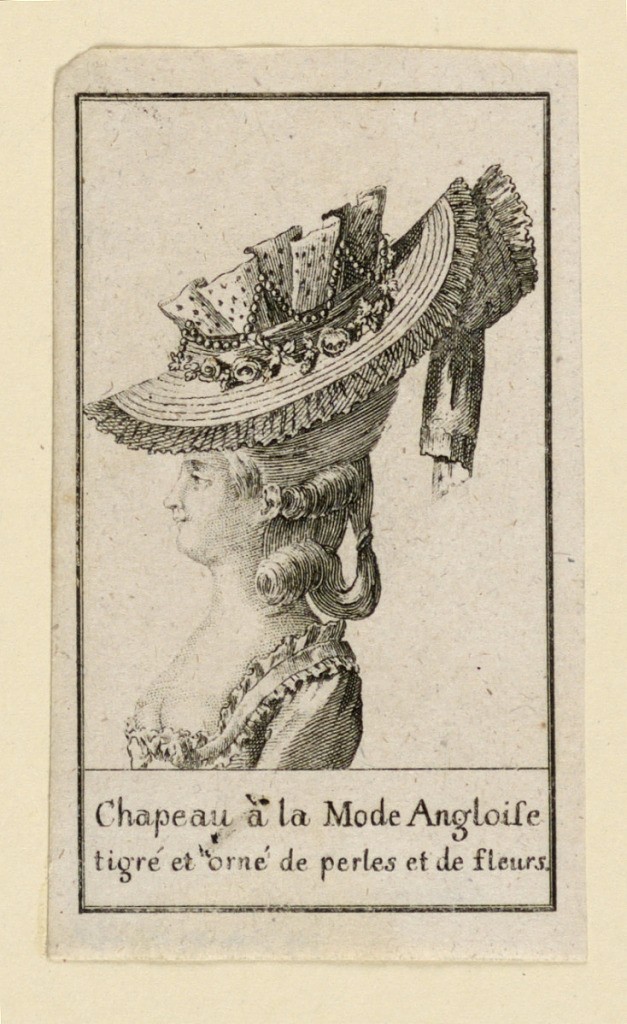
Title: Ladies' Fashion: Hairdressing and Hats
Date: ca. 1770-1780
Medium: Engraving on paper
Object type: Print
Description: Illustration of groups of four heads showing hairdressing and hats worn by French, German, and English ladies.